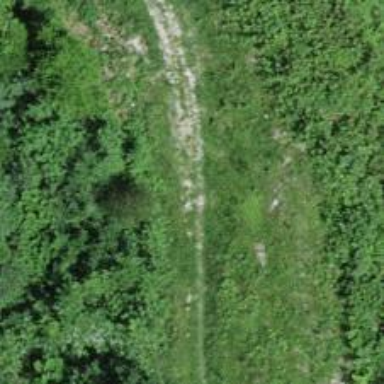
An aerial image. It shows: Dirt path.